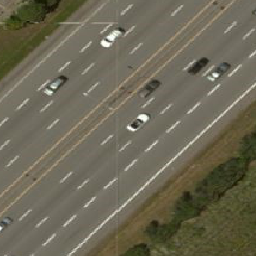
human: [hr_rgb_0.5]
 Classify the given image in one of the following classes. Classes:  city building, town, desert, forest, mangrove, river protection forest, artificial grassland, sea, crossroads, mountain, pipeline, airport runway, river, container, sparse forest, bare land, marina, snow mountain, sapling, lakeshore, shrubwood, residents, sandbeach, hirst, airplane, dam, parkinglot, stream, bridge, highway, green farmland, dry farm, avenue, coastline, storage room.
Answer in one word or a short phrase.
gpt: highway